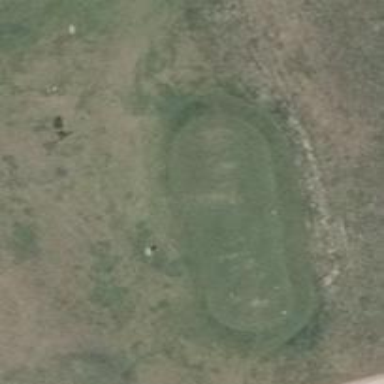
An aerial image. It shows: Golf tee.